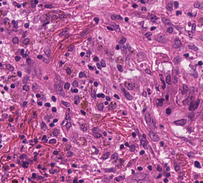
Tumor epithelial tissue: yes
Tumor-associated stroma tissue: yes
Normal tissue: no